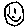
Label: smiley face